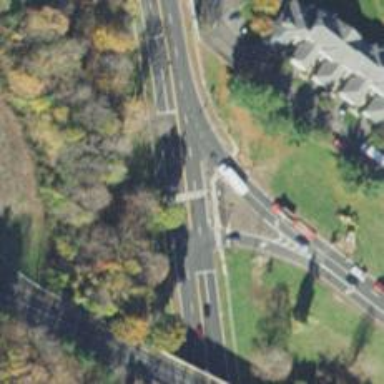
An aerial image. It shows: Marked crossing on the road.